Question: I am teaching myself how to use Blend <URL>. One project I am going through is a calculator, where the calculator keys are defined using the xaml below, each with it's own storyboard to animate the press and release of the key.
The images for each key were created in Photoshop or something similar, and the end result is the nice looking calculator below.
Questions:
1. is it possible to define the StoryBoard(s) once and reuse that for each 'key'? How?
2. is it possible to turn each key into a button? How?
Cheers,
Berryl
# sample calculator key
'''
<Canvas x:Name="plus" Height="75" HorizontalAlignment="Right" Margin="0,362,485,0" VerticalAlignment="Top" Width="111" Clip="M60.612606,3.<PHONE> C57.263493,4.<PHONE> 6.<PHONE>,29.143972 5.<PHONE>,30.361849 C4.<PHONE>,31.579754 4.895596,32.797173 5.<PHONE>,34.31953 C6.722373,35.841862 43.258041,68.419128 45.389259,69.94146 C47.520477,71.463791 47.520477,71.159058 50.260643,70.245667 C53.000813,69.332275 104.15021,40.713028 104.45465,39.495182 C104.75909,38.277306 104.75952,37.059433 103.54169,35.841587 C102.32386,34.623711 64.291183,3.<PHONE> 62.439445,3.<PHONE> C60.571468,3.<PHONE> 60.612606,3.<PHONE> 60.612606,3.<PHONE> z">
<i:Interaction.Triggers>
<i:EventTrigger EventName="MouseLeftButtonDown">
<im:ControlStoryboardAction Storyboard="{StaticResource PlusPress}"/>
</i:EventTrigger>
<i:EventTrigger EventName="MouseLeftButtonUp">
<im:ControlStoryboardAction Storyboard="{StaticResource PlusRelease}"/>
</i:EventTrigger>
</i:Interaction.Triggers>
<Image x:Name="image14" Height="75" Width="111" Source="images/plus.png" Stretch="Fill" RenderTransformOrigin="0.5,0.5">
<Image.RenderTransform>
<TransformGroup>
<ScaleTransform/>
<SkewTransform/>
<RotateTransform/>
<TranslateTransform/>
</TransformGroup>
</Image.RenderTransform>

</Canvas>
'''
# sample story boards
'''
<Storyboard x:Name="PlusPress">
<DoubleAnimationUsingKeyFrames BeginTime="00:00:00" Storyboard.TargetName="image14" Storyboard.TargetProperty="(UIElement.RenderTransform).(TransformGroup.Children)[3].(TranslateTransform.Y)">
<EasingDoubleKeyFrame KeyTime="00:00:00.<PHONE>" Value="7">
<EasingDoubleKeyFrame.EasingFunction>
<CircleEase EasingMode="EaseInOut"/>
</EasingDoubleKeyFrame.EasingFunction>
</EasingDoubleKeyFrame>
</DoubleAnimationUsingKeyFrames>
</Storyboard>
<Storyboard x:Name="PlusRelease">
<DoubleAnimationUsingKeyFrames BeginTime="00:00:00" Storyboard.TargetName="image14" Storyboard.TargetProperty="(UIElement.RenderTransform).(TransformGroup.Children)[3].(TranslateTransform.Y)">
<EasingDoubleKeyFrame KeyTime="00:00:00.<PHONE>" Value="0"/>
</DoubleAnimationUsingKeyFrames>
</Storyboard>
'''

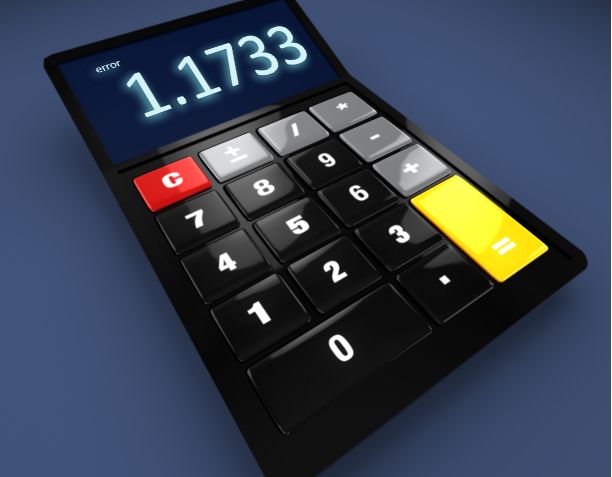
Answer: The next step is to learn how to <URL>. After that, you can use transition effect between "Pressed" and "Normal" states.
# Edit 1
Example :
You must adapt these styles with your use (image instead of text etc..).
In Blend after past this snippet, right click on one button,
Or in Resources pannel : Right click on CalcButtonStyle You can change default properties (background color, margin etc.) in this mode. Il you want change the template : on object and Timeline pannel, right click on "<> Style"
You can see the different states (Normal, Pressed etc.) in the States pannel.
'''
<StackPanel Orientation="Horizontal" VerticalAlignment="Top">
<StackPanel.Resources>
<!-- The main calc button style -->
<Style TargetType="Button" x:Key="CalcButtonStyle">
<Setter Property="FontFamily" Value="Arial Black" />
<Setter Property="Background" Value="Black" />
<Setter Property="BorderBrush">
<Setter.Value>
<LinearGradientBrush EndPoint="0.5,1" StartPoint="0.5,0">
<GradientStop Color="#FF838383" Offset="0"/>
<GradientStop Color="#FF393939" Offset="0.375"/>
<GradientStop Color="#FF293037" Offset="0.375"/>
<GradientStop Color="Black" Offset="1"/>
</LinearGradientBrush>
</Setter.Value>
</Setter>
<Setter Property="Foreground" Value="#FFFFFFFF"/>
<Setter Property="Padding" Value="3"/>
<Setter Property="BorderThickness" Value="1"/>
<Setter Property="Template">
<Setter.Value>
<ControlTemplate TargetType="Button">
<Grid>
<VisualStateManager.VisualStateGroups>
<VisualStateGroup x:Name="CommonStates">
<VisualStateGroup.Transitions>
<VisualTransition GeneratedDuration="0:0:0.255"/>
</VisualStateGroup.Transitions>
<VisualState x:Name="Normal" />
<VisualState x:Name="MouseOver"/>
<VisualState x:Name="Pressed">
<Storyboard>
<DoubleAnimation Duration="0" To="1" Storyboard.TargetProperty="(UIElement.Opacity)" Storyboard.TargetName="BackgroundPressed" d:IsOptimized="True"/>
<DoubleAnimation Duration="0" To="0.8" Storyboard.TargetProperty="(UIElement.Opacity)" Storyboard.TargetName="contentPresenter" d:IsOptimized="True"/>
<DoubleAnimation Duration="0" To="1" Storyboard.TargetProperty="(UIElement.RenderTransform).(CompositeTransform.TranslateY)" Storyboard.TargetName="contentPresenter" d:IsOptimized="True">
<DoubleAnimation.EasingFunction>
<BackEase EasingMode="EaseInOut"/>
</DoubleAnimation.EasingFunction>
</DoubleAnimation>
<DoubleAnimation Duration="0" To="1" Storyboard.TargetProperty="(UIElement.RenderTransform).(CompositeTransform.TranslateX)" Storyboard.TargetName="contentPresenter" d:IsOptimized="True">
<DoubleAnimation.EasingFunction>
<BackEase EasingMode="EaseInOut"/>
</DoubleAnimation.EasingFunction>
</DoubleAnimation>
</Storyboard>
</VisualState>
<VisualState x:Name="Disabled">
<Storyboard>
<DoubleAnimation Duration="0" Storyboard.TargetName="DisabledVisualElement" Storyboard.TargetProperty="Opacity" To=".55"/>
</Storyboard>
</VisualState>
</VisualStateGroup>
<VisualStateGroup x:Name="FocusStates">
<VisualState x:Name="Focused"/>
<VisualState x:Name="Unfocused" />
</VisualStateGroup>
</VisualStateManager.VisualStateGroups>
<Border x:Name="Background" IsHitTestVisible="False" BorderThickness="1" CornerRadius="3" Background="{TemplateBinding Background}" BorderBrush="{TemplateBinding BorderBrush}"/>
<Border x:Name="BackgroundPressed" IsHitTestVisible="False" BorderThickness="1" CornerRadius="3" Background="{TemplateBinding Background}" BorderBrush="{TemplateBinding BorderBrush}" Opacity="0" RenderTransformOrigin="0.5,0.5" >
<Border.RenderTransform>
<CompositeTransform ScaleY="-1"/>
</Border.RenderTransform>
</Border>
<ContentPresenter
x:Name="contentPresenter"
Content="{TemplateBinding Content}"
ContentTemplate="{TemplateBinding ContentTemplate}"
VerticalAlignment="{TemplateBinding VerticalContentAlignment}"
HorizontalAlignment="{TemplateBinding HorizontalContentAlignment}"
Margin="{TemplateBinding Padding}" RenderTransformOrigin="0.5,0.5">
<ContentPresenter.RenderTransform>
<CompositeTransform/>
</ContentPresenter.RenderTransform>
</ContentPresenter>
<Rectangle x:Name="DisabledVisualElement" RadiusX="3" RadiusY="3" Fill="#FFFFFFFF" Opacity="0" IsHitTestVisible="false" />
</Grid>
</ControlTemplate>
</Setter.Value>
</Setter>
</Style>
<!-- Define CalcButtonStyle as default style for all buttons -->
<Style TargetType="Button" BasedOn="{StaticResource CalcButtonStyle}" />
<!-- Override style for Gray buttons -->
<Style x:Key="CalcGrayButtonStyle" TargetType="Button" BasedOn="{StaticResource CalcButtonStyle}">
<Setter Property="Background" Value="Gray" />
<Setter Property="BorderBrush">
<Setter.Value>
<LinearGradientBrush EndPoint="0.5,1" StartPoint="0.5,0">
<GradientStop Color="#FF999999" Offset="0"/>
<GradientStop Color="#FF4B4B4B" Offset="0.375"/>
<GradientStop Color="#FF41464B" Offset="0.375"/>
<GradientStop Color="#FF373737" Offset="1"/>
</LinearGradientBrush>
</Setter.Value>
</Setter>
</Style>
</StackPanel.Resources>
<Button Content="7" Width="22" Height="22" Margin="2"/>
<Button Content="8" Width="22" Height="22" Margin="2" />
<Button Content="9" Width="22" Height="22" Margin="2" />
<Button Content="-" Width="22" Height="22" Margin="2" Style="{StaticResource CalcGrayButtonStyle}" />
</StackPanel>
'''
# Edit 2
In your case, the template might look like this:
I deleted the visual states "MouseOver, Disabled, Focused etc." I just kept the pressed state.
'''
<UserControl.Resources>
<Style TargetType="Button">
<Setter Property="Template">
<Setter.Value>
<ControlTemplate TargetType="Button">
<Grid>
<VisualStateManager.VisualStateGroups>
<VisualStateGroup x:Name="CommonStates">
<VisualStateGroup.Transitions>
<VisualTransition GeneratedDuration="0:0:0.255"/>
</VisualStateGroup.Transitions>
<VisualState x:Name="Normal"/>
<VisualState x:Name="MouseOver"/>
<VisualState x:Name="Pressed">
<Storyboard>
<DoubleAnimation Duration="0" To="7" Storyboard.TargetProperty="(UIElement.RenderTransform).(CompositeTransform.TranslateY)" Storyboard.TargetName="contentPresenter" d:IsOptimized="True">
<DoubleAnimation.EasingFunction>
<BackEase EasingMode="EaseInOut"/>
</DoubleAnimation.EasingFunction>
</DoubleAnimation>
<DoubleAnimation Duration="0" To="7" Storyboard.TargetProperty="(UIElement.RenderTransform).(CompositeTransform.TranslateX)" Storyboard.TargetName="contentPresenter" d:IsOptimized="True">
<DoubleAnimation.EasingFunction>
<BackEase EasingMode="EaseInOut"/>
</DoubleAnimation.EasingFunction>
</DoubleAnimation>
</Storyboard>
</VisualState>
<VisualState x:Name="Disabled"/>
</VisualStateGroup>
<VisualStateGroup x:Name="FocusStates">
<VisualState x:Name="Focused"/>
<VisualState x:Name="Unfocused"/>
</VisualStateGroup>
</VisualStateManager.VisualStateGroups>
<ContentPresenter x:Name="contentPresenter" ContentTemplate="{TemplateBinding ContentTemplate}" Content="{TemplateBinding Content}" HorizontalAlignment="{TemplateBinding HorizontalContentAlignment}" Margin="{TemplateBinding Padding}" VerticalAlignment="{TemplateBinding VerticalContentAlignment}" RenderTransformOrigin="0.5,0.5">
<ContentPresenter.RenderTransform>
<CompositeTransform/>
</ContentPresenter.RenderTransform>
</ContentPresenter>
</Grid>
</ControlTemplate>
</Setter.Value>
</Setter>
</Style>
</UserControl.Resources>
<Grid x:Name="LayoutRoot" Background="White">
<Canvas x:Name="plus" Height="75" HorizontalAlignment="Right" Margin="0,362,485,0" VerticalAlignment="Top" Width="111" Clip="M60.612606,3.<PHONE> C57.263493,4.<PHONE> 6.<PHONE>,29.143972 5.<PHONE>,30.361849 C4.<PHONE>,31.579754 4.895596,32.797173 5.<PHONE>,34.31953 C6.722373,35.841862 43.258041,68.419128 45.389259,69.94146 C47.520477,71.463791 47.520477,71.159058 50.260643,70.245667 C53.000813,69.332275 104.15021,40.713028 104.45465,39.495182 C104.75909,38.277306 104.75952,37.059433 103.54169,35.841587 C102.32386,34.623711 64.291183,3.<PHONE> 62.439445,3.<PHONE> C60.571468,3.<PHONE> 60.612606,3.<PHONE> 60.612606,3.<PHONE> z">
<Button>
<Image x:Name="image14" Height="75" Width="111" Source="icon-twitter-footer.png" Stretch="Fill" RenderTransformOrigin="0.5,0.5">
<Image.RenderTransform>
<TransformGroup>
<ScaleTransform/>
<SkewTransform/>
<RotateTransform/>
<TranslateTransform/>
</TransformGroup>
</Image.RenderTransform>

</Button>
</Canvas>
</Grid>
'''